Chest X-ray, PA view. Patient: 46 years old, sex M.
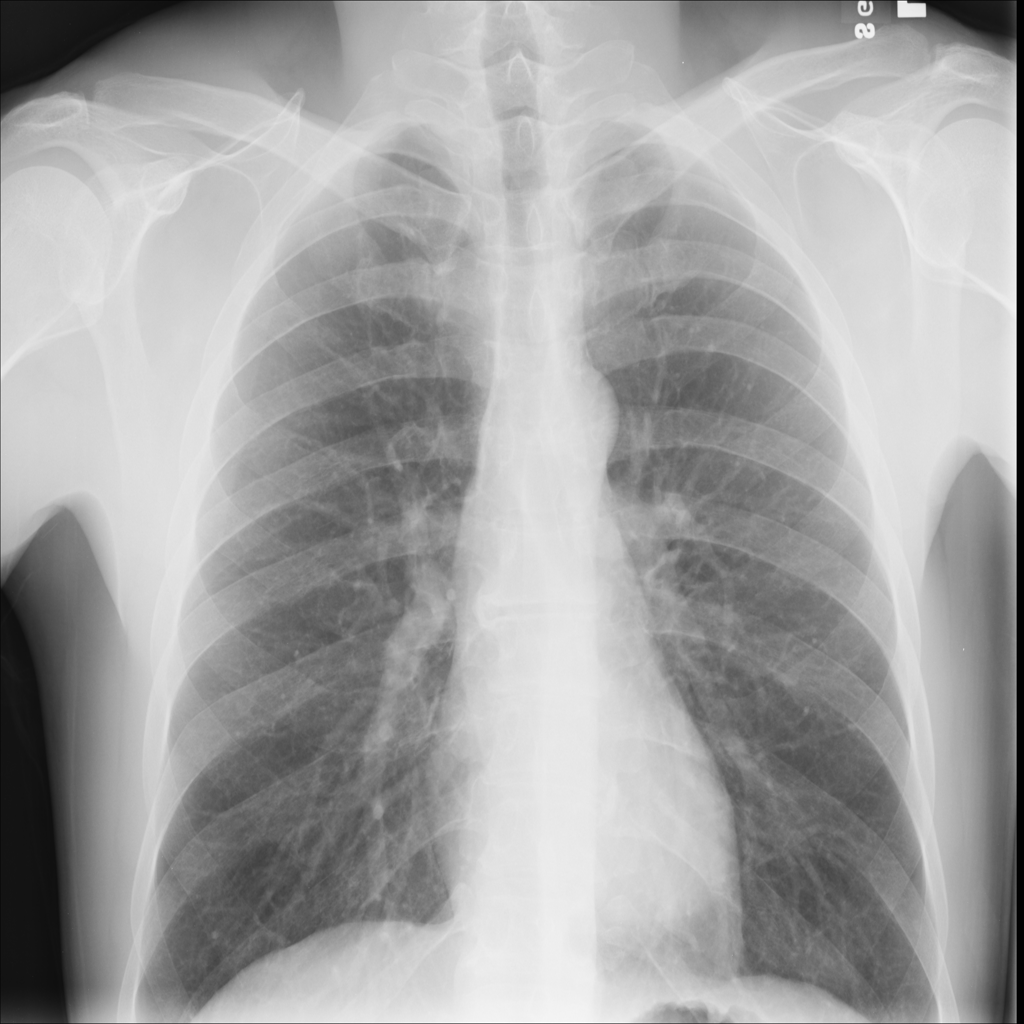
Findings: No Finding